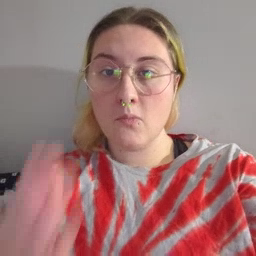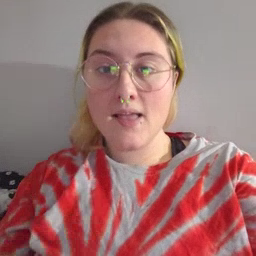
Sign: wet